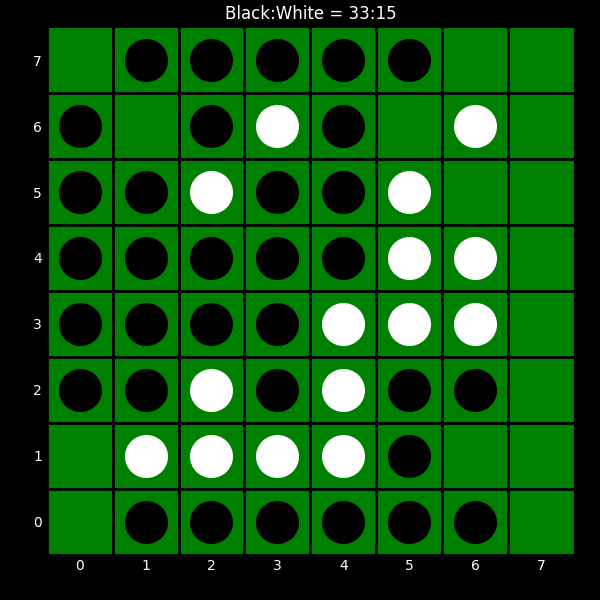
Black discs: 33
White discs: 15